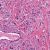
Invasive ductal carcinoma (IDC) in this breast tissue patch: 0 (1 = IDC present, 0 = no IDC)